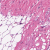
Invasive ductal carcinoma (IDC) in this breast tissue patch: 0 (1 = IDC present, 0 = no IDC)